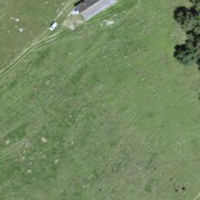
EUNIS habitat code: 23
Species observed at this site:
Clinopodium vulgare
Euphorbia cyparissias